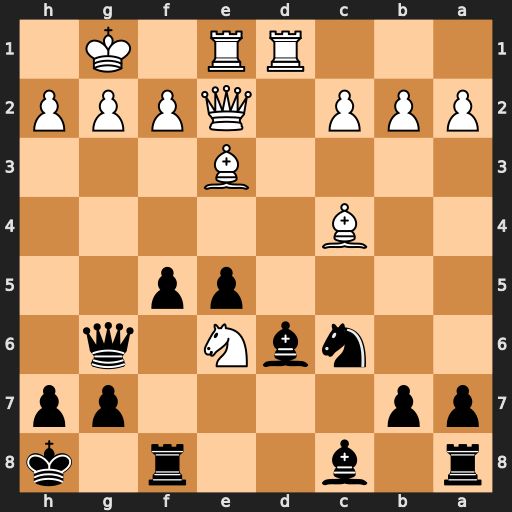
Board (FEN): r1b2r1k/pp4pp/2nbN1q1/4pp2/2B5/4B3/PPP1QPPP/3RR1K1
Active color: b
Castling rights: -
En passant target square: -
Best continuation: Bxe6 Rxd6 Bxc4 Rxg6 Bxe2 Rxc6 bxc6